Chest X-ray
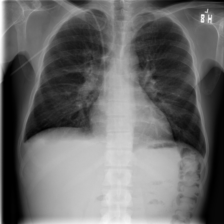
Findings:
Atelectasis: negative
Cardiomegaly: negative
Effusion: positive
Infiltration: negative
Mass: negative
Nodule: negative
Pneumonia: negative
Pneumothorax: negative
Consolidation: negative
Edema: negative
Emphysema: negative
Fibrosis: negative
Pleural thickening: negative
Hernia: negative